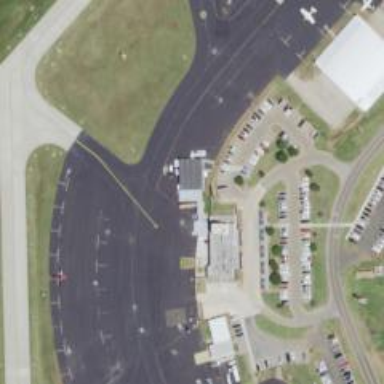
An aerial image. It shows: View of taxiway at the airport.